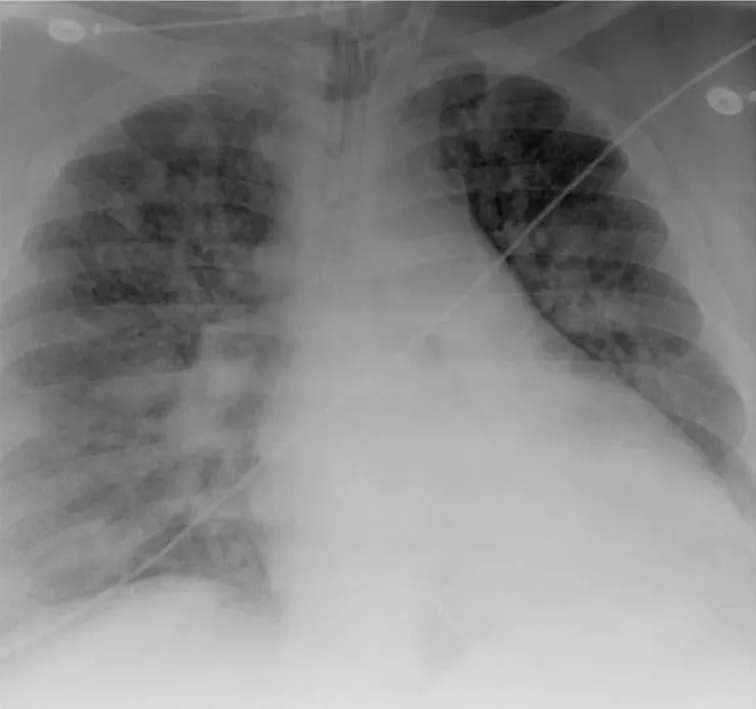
Post EM Titration. Endotracheal tube tip is about 3.9 cm above the carina. NG tube overlies the mediastinum, the tip not seen, and can be confirmed by abdominal radiograph. Diffuse bilateral patchy airspace disease, similar to prior. No large effusions or pneumothorax. Unchanged cardiac size.
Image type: radiology (x_ray)